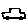
Label: car